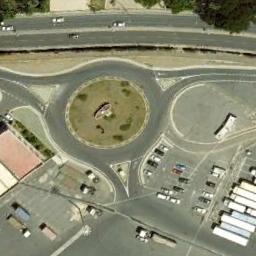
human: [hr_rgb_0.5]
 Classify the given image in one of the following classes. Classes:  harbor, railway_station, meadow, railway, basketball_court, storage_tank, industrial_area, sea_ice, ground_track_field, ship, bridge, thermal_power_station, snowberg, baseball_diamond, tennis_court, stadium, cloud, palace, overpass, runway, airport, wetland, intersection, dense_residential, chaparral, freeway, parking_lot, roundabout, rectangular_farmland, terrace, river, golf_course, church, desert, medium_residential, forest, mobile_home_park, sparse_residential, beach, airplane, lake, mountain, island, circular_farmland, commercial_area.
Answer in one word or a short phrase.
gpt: roundabout